Question: In the new Yahoo mail inbox, when u click the message it is displayed in a tab automatically (I guess with out server interaction). Does that mean Yahoo loads all the data first and then use them with java script when requested or not...anyho i don't have any idea and I would like if some one explain to me how it works since am planning to do the same with my application. I am sure this will boost application performance and i am eager to know.

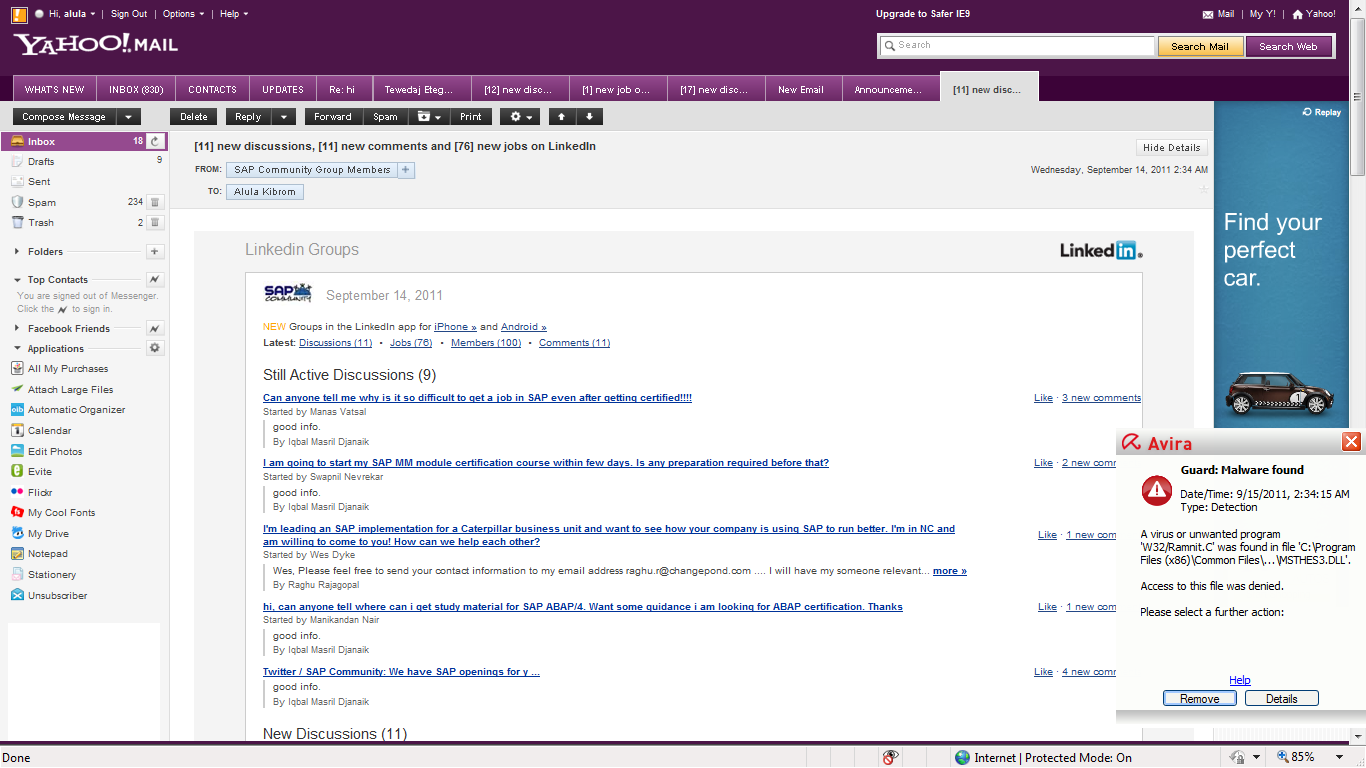
Answer: I have not seen it but what you're describing sounds like dynamic AJAX loading. Basically, only load information when it is requested by the user. This will reduce network load and initial loading times. Most JS libraries have some form of AJAX helper. You can read more on AJAX <URL>.